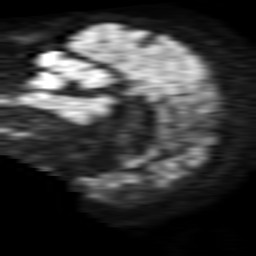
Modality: TRACE
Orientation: sagittal
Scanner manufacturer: philips
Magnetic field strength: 1.5 T
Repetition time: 3.395 s
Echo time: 0.06922 s